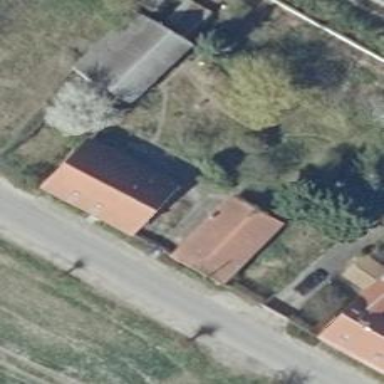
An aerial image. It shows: Detached building.